Question: I have setup a testing application with an Ad Banner. The ad banner is setup using AdWhirl where I use iAd and AdMob.
The application works fine and runs without errors. I am now looking to setup iAd only for the specific countries it is available within.
Within the iAd documentation it states
> iAd Network recently launched in Canada. Ads are now available in apps in the U.S., Canada, U.K., Germany, Italy, Spain, France, and Japan App Stores. Be sure to configure your apps to serve ads in only these countries.
How can I configure the app to only show the iAds to users in these countries using adWhirl? I guess the first point would be to determine which ad network is serving the Ad at the time is this possible? Here is my view controller h and m if of any use, but it simply one banner at the moment for testing.
Also can this be tested that this actually works correctly? Can you change the phone simulator to act as if it where from another country?
'''
#import <UIKit/UIKit.h>
@interface AdTestViewController : UIViewController <AdWhirlDelegate> {
AdWhirlView *adView;
}
@property (strong, nonatomic) UIWindow *window;
@property (nonatomic,retain) AdWhirlView *adView;
@end
'''
imp file
'''
#import "AdTestViewController.h"
#import "Constants.h"
#import "AdTestAppDelegate.h"
#import "AdWhirlView.h"
@interface AdTestViewController ()
@end
@implementation AdTestViewController
@synthesize adView;
- (void)viewDidLoad
{
[super viewDidLoad];
self.adView = [AdWhirlView requestAdWhirlViewWithDelegate:self];
self.adView.autoresizingMask =
UIViewAutoresizingFlexibleLeftMargin|UIViewAutoresizingFlexibleRightMargin;
[self.adView setDelegate:self];
[self.view addSubview:self.adView];
NSLog(@"Ad View Added");
}
#pragma mark - Delegate Methods
- (NSString *)adWhirlApplicationKey {
NSLog(@"adWhrilApplicationKey");
return kSampleAppKey;
}
- (UIViewController *)viewControllerForPresentingModalView {
NSLog(@"viewControllerForPresentingModalView");
return self;
}
- (void)adWhirlDidReceiveAd:(AdWhirlView *)adWhirlView {
NSLog(@"adWhrilDidReceiveAd");
// Used to animate the ad from the top to bottom
//[UIView beginAnimations:@"AdWhirlDelegate.adWhirlDidReceiveAd:" context:nil];
//[UIView setAnimationDuration:0];
CGSize adSize = [adWhirlView actualAdSize];
CGRect newFrame = adWhirlView.frame;
newFrame.size = adSize;
newFrame.origin.x = (self.view.bounds.size.width - adSize.width)/ 2;
newFrame.origin.y= self.view.frame.size.height - adSize.height;
adWhirlView.frame = newFrame;
[UIView commitAnimations];
}
-(void)adWhirlDidFailToReceiveAd:(AdWhirlView *)adWhirlView usingBackup:(BOOL)yesOrNo {
}
@end
'''
AdWhril Settings

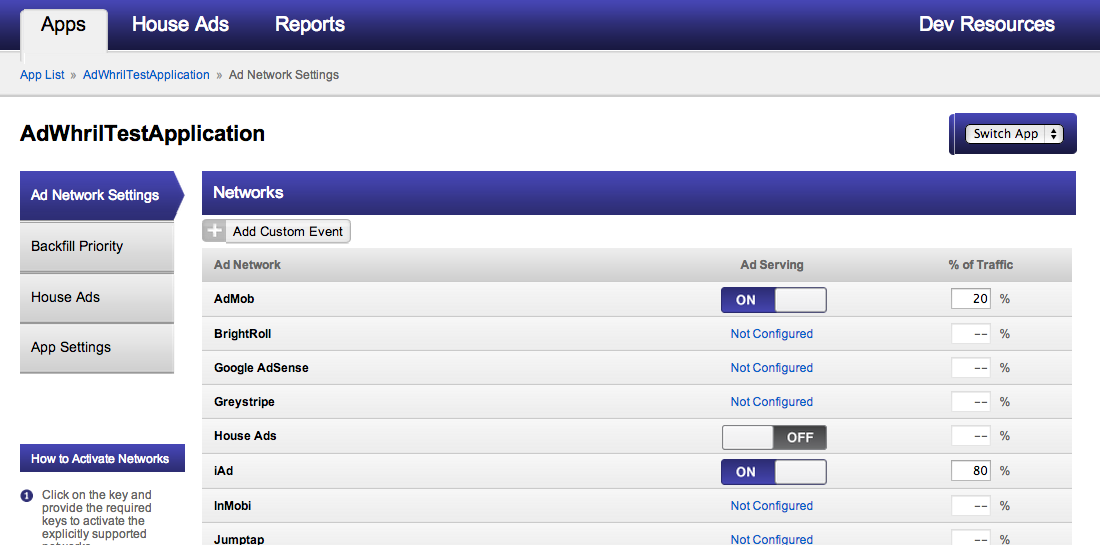
Answer: adWhirl is deprecated, and mediation feature is available in last adMob SDK now.
Using it, you can switch percent of ads by ad providers to show in different countries.
Check out documentation on adMob site.